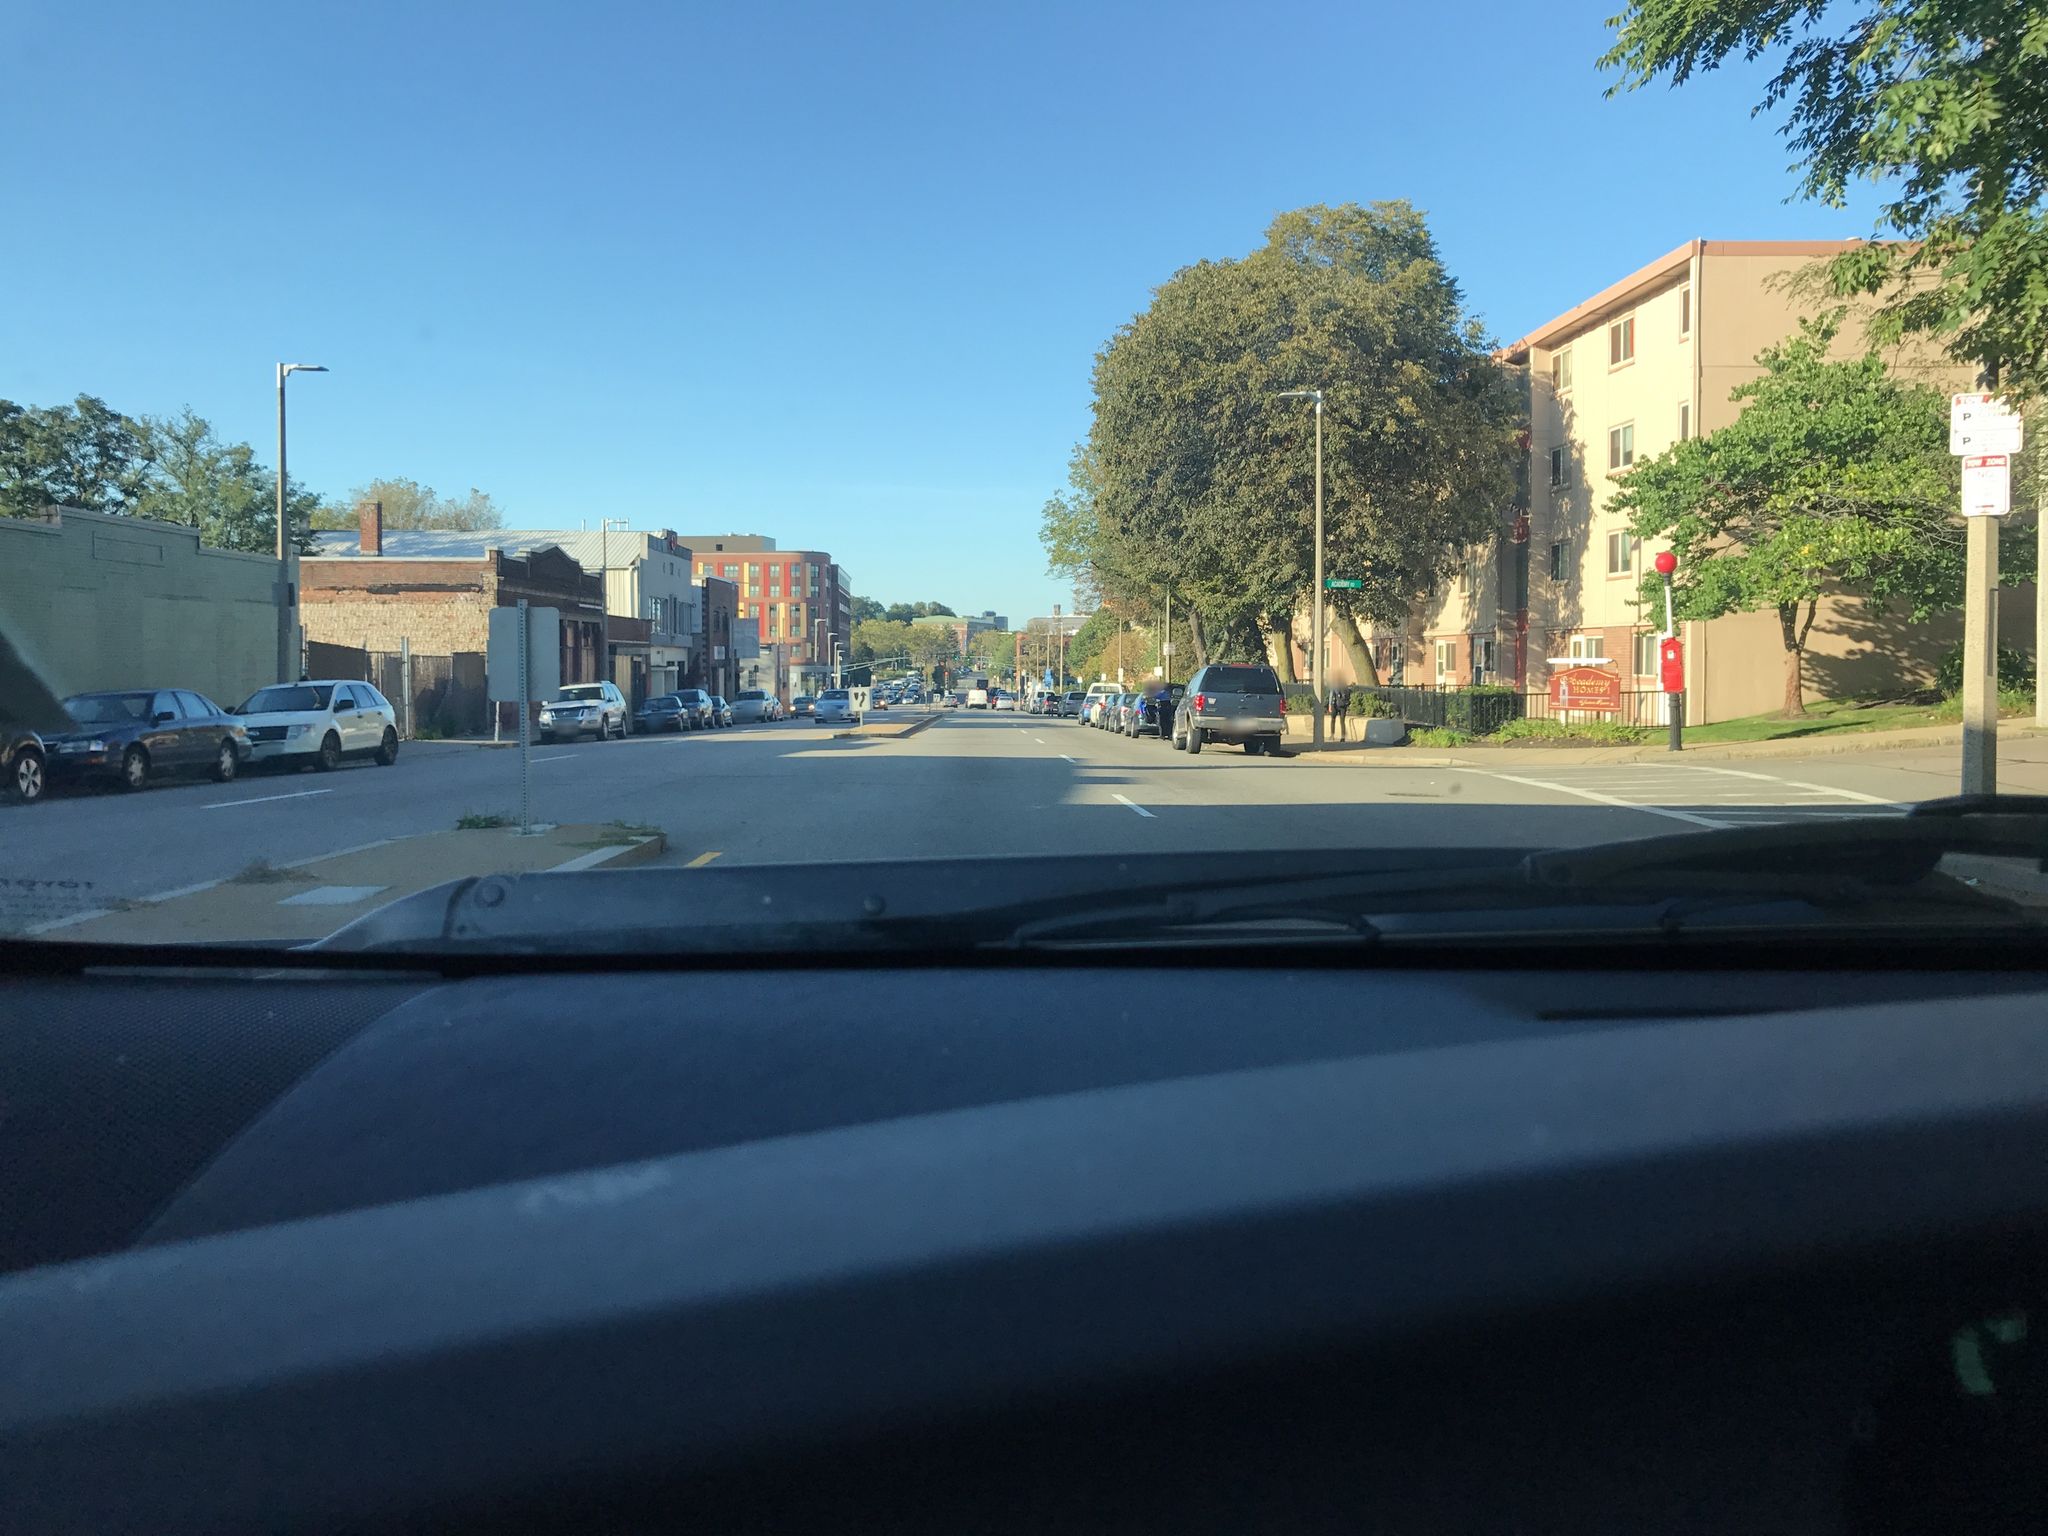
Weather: clear
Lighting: day
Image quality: good
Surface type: driving surface
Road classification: busway
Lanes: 2, 1
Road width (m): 25.9
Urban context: urban centre
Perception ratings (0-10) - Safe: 6.04, Lively: 8.27, Beautiful: 4.12, Boring: 2.8, Depressing: 2.54, Wealthy: 2.16